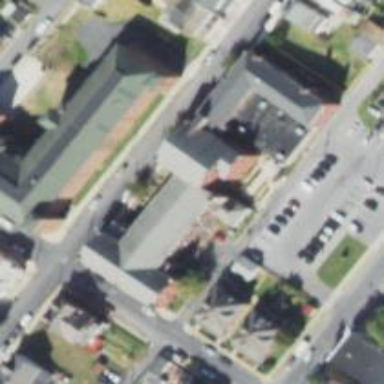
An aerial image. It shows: Town hall.